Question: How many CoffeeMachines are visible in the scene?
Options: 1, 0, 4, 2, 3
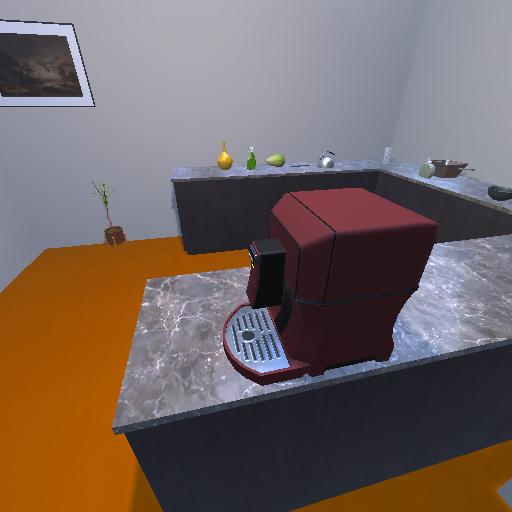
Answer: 1